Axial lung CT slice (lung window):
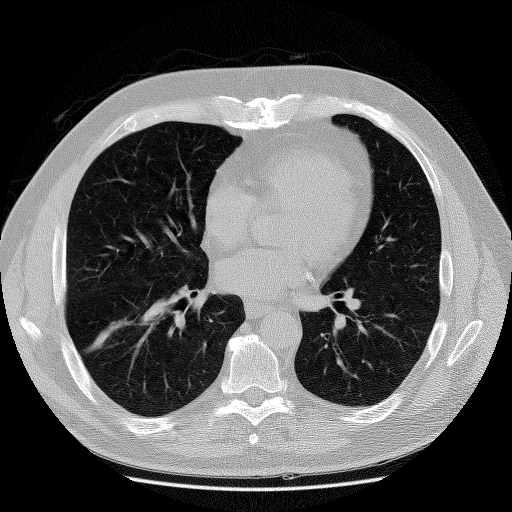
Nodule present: no